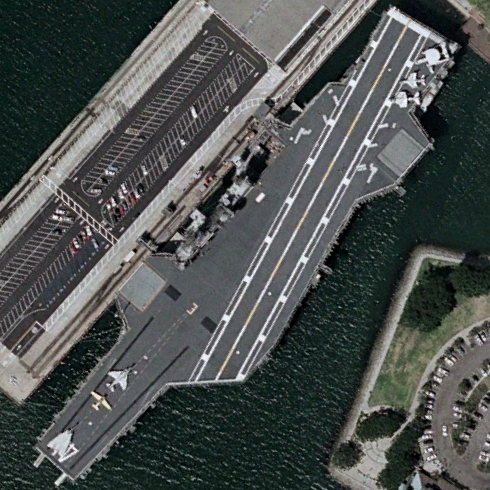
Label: Midway-class_aircraft_carrier